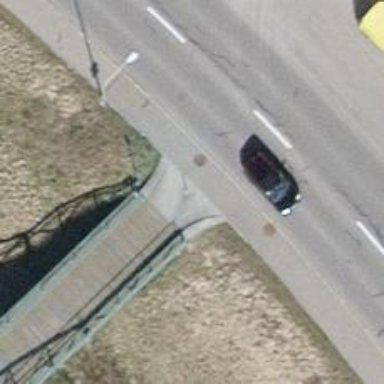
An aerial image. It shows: Bollard.